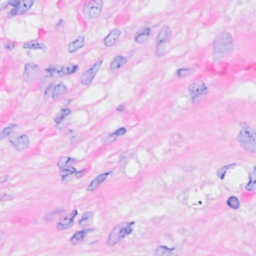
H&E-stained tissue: Breast